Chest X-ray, AP view. Patient: 58 years old, sex F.
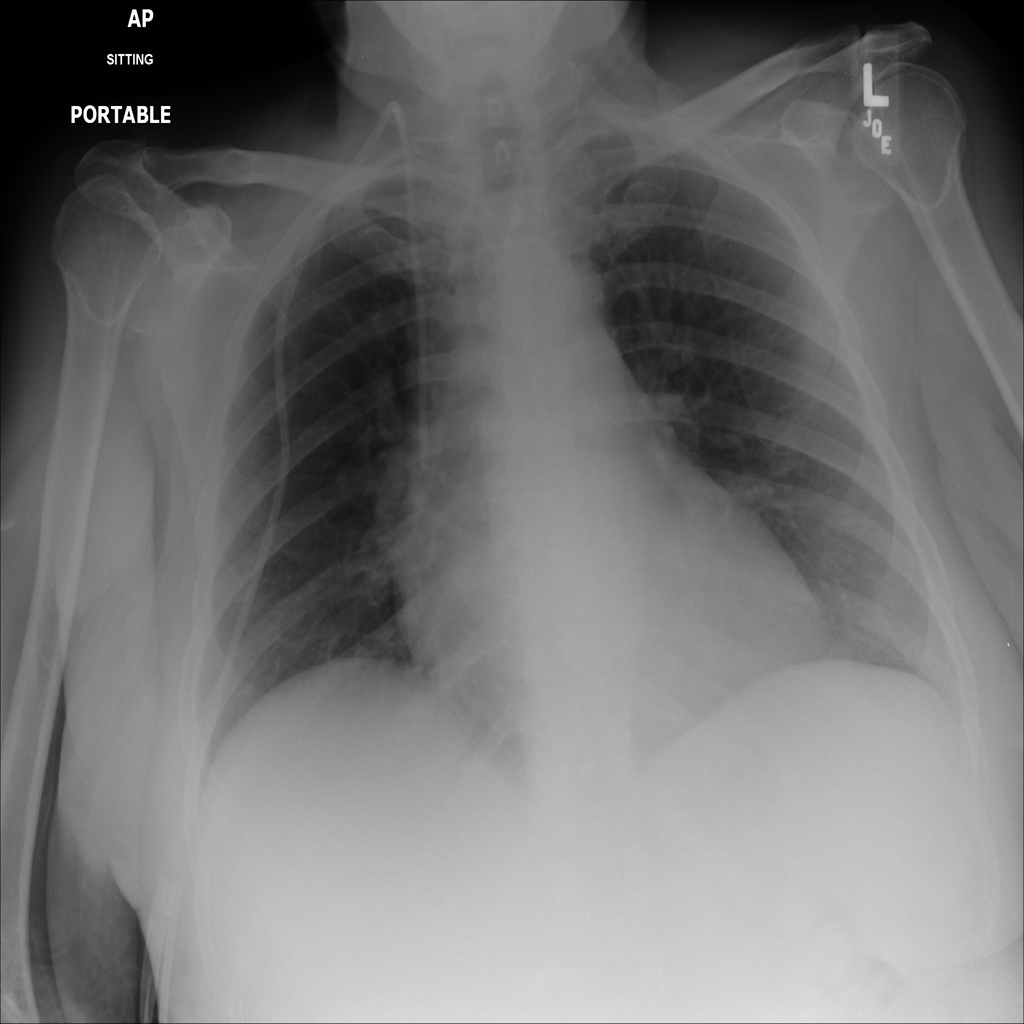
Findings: No Finding